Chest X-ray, PA view. Patient: 65 years old, sex F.
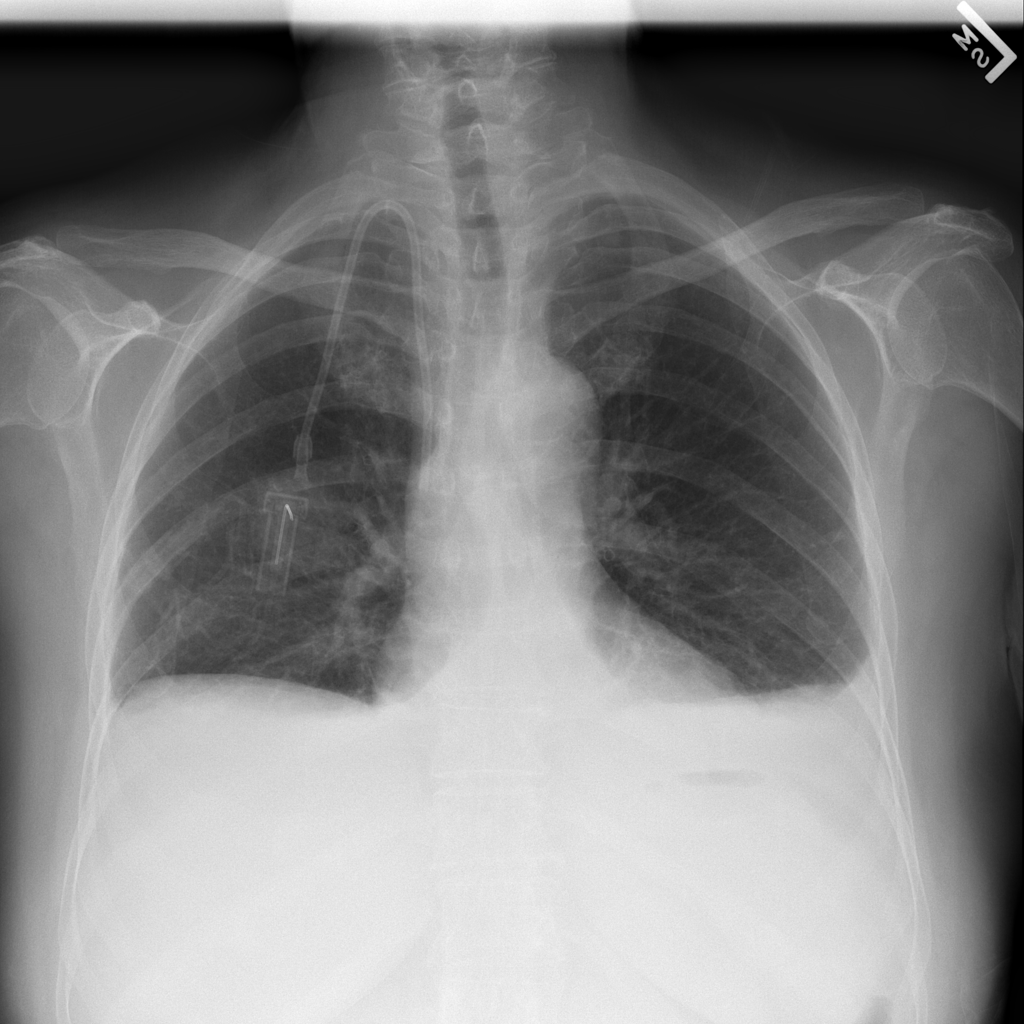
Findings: Atelectasis, Effusion, Infiltration